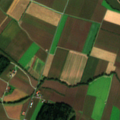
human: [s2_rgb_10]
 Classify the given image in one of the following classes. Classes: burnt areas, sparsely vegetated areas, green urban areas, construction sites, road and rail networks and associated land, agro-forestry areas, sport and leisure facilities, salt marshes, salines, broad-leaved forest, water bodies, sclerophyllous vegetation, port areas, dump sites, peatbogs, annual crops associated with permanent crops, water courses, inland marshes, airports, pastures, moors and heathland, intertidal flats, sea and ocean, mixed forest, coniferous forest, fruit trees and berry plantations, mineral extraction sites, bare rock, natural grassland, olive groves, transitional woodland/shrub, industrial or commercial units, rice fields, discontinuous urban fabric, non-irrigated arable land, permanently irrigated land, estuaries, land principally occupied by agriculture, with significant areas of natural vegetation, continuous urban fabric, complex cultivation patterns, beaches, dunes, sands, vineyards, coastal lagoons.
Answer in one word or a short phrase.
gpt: non-irrigated arable land, complex cultivation patterns, mixed forest